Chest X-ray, AP view. Patient: 25 years old, sex M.
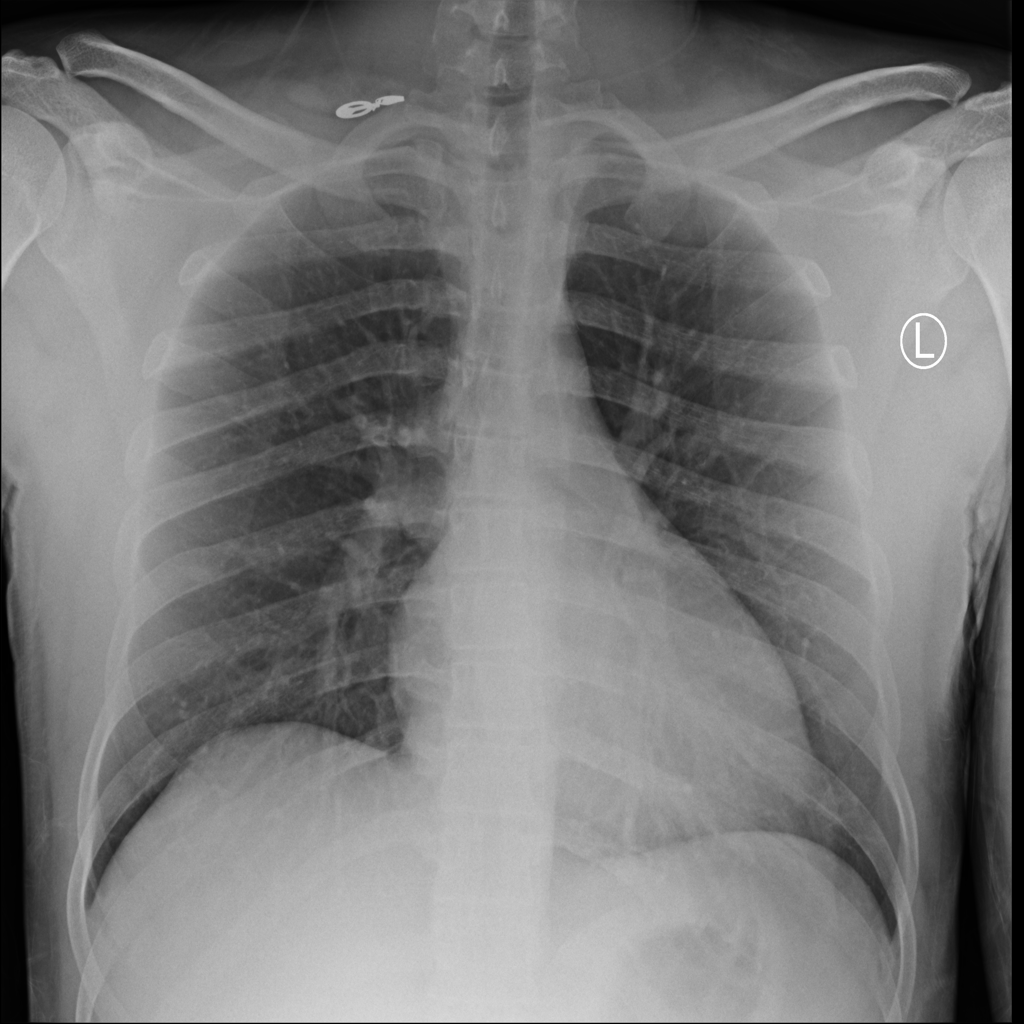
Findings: No Finding